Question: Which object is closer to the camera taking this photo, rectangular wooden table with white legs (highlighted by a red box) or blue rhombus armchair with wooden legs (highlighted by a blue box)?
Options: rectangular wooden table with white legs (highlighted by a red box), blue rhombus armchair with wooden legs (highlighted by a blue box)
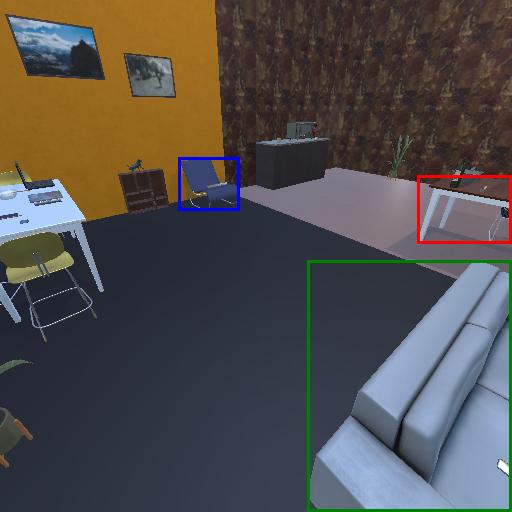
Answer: rectangular wooden table with white legs (highlighted by a red box)